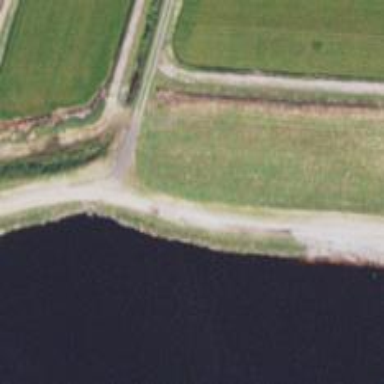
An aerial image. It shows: Canal.